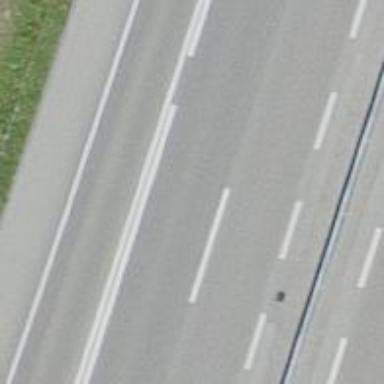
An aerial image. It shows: Motorway junction.